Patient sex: M
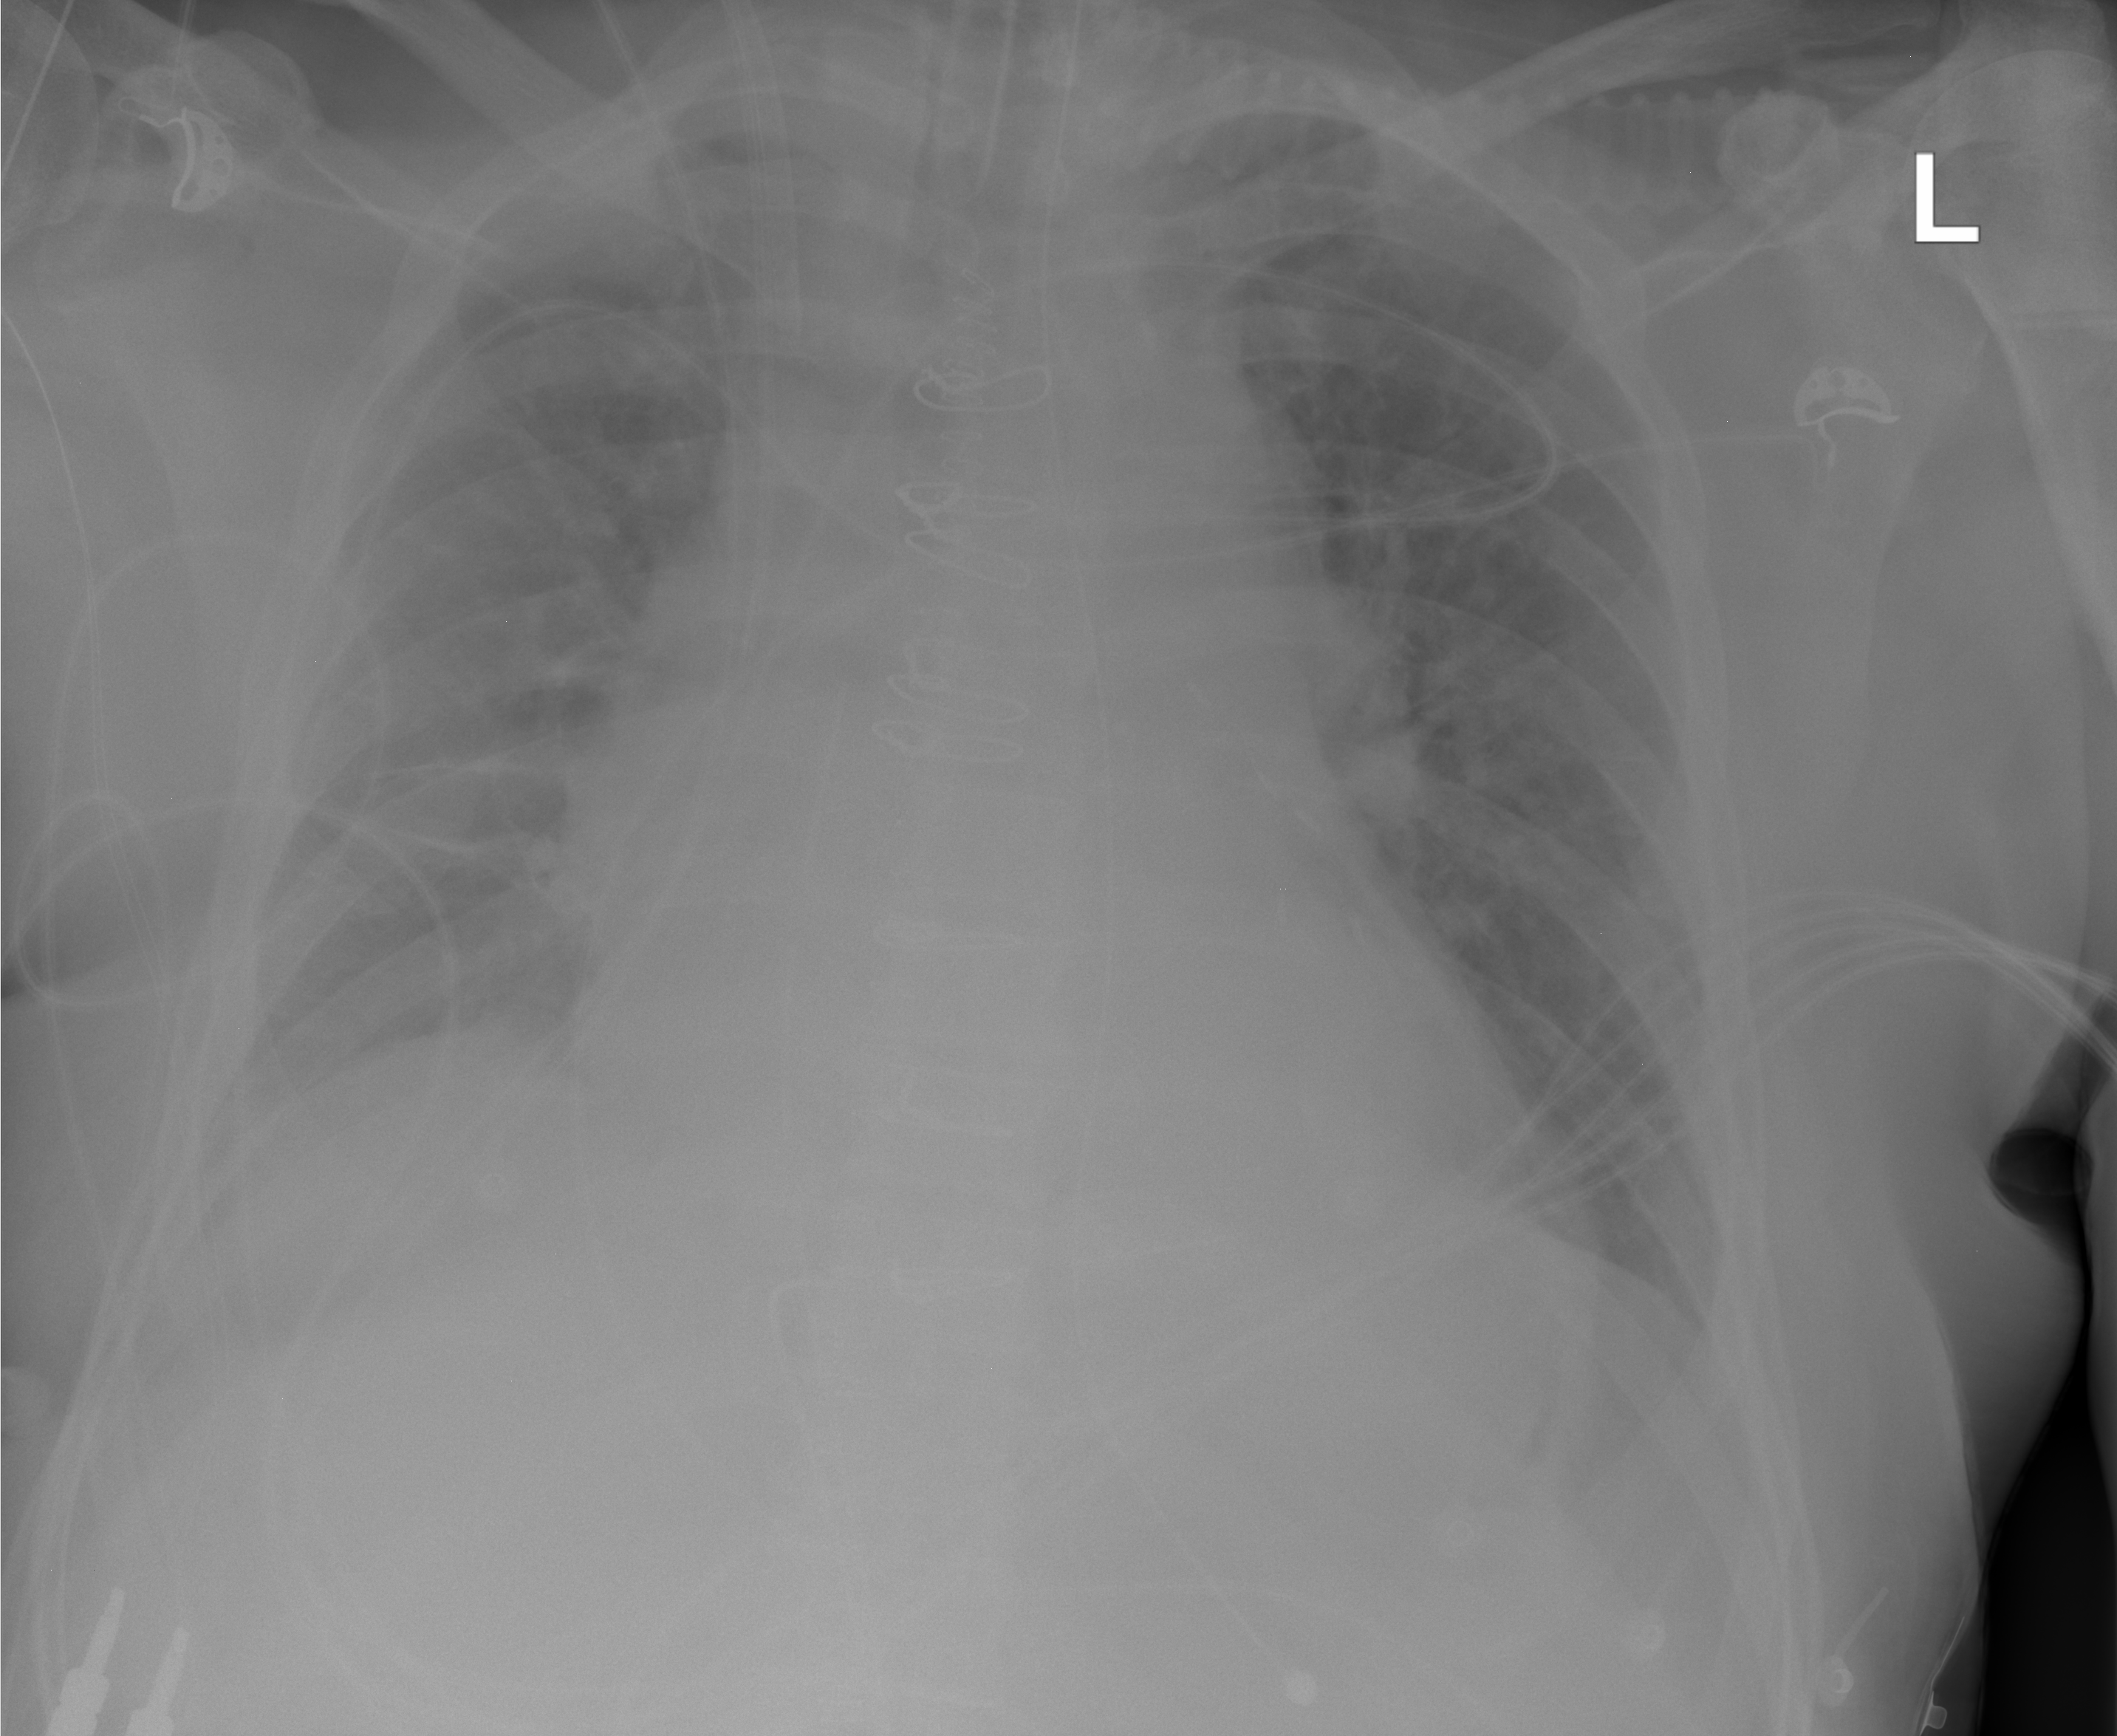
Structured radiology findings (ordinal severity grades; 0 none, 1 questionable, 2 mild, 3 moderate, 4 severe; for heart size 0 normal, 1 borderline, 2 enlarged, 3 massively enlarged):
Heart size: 2
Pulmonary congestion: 0
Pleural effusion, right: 1
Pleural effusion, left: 0
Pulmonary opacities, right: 0
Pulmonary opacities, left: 0
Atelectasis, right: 2
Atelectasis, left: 0